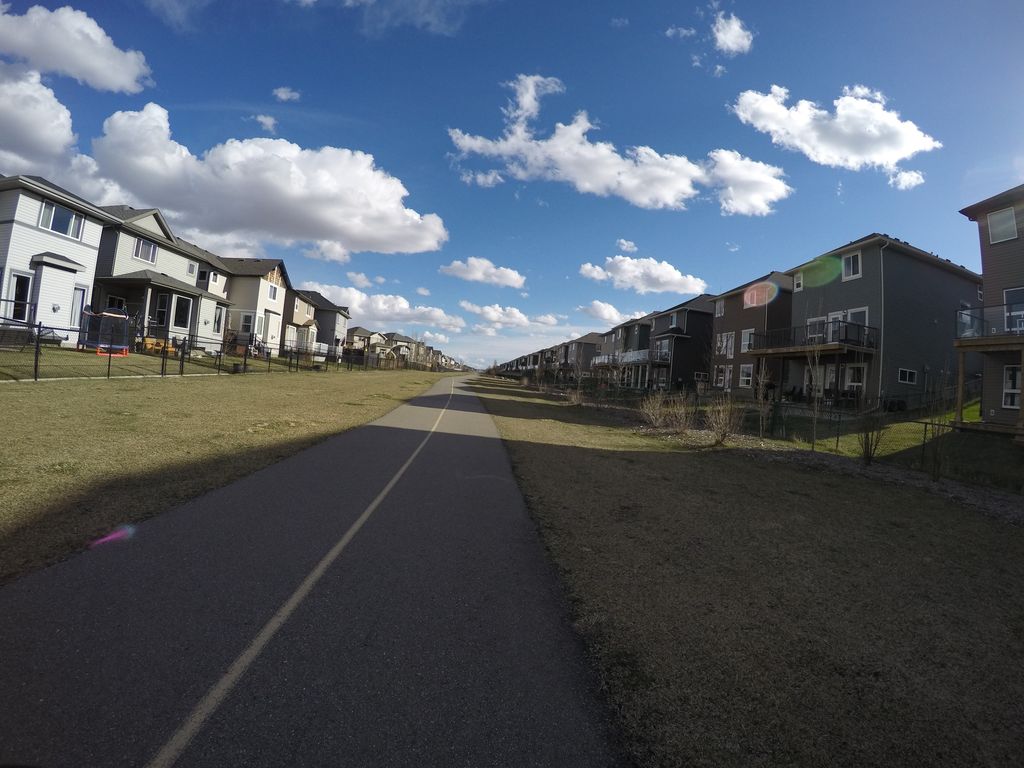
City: calgary